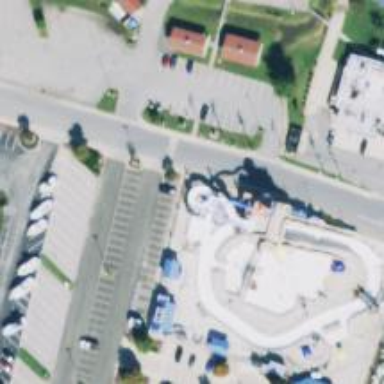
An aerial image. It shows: Water slide attraction.